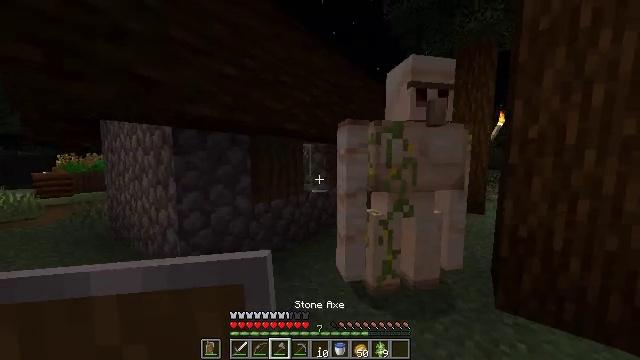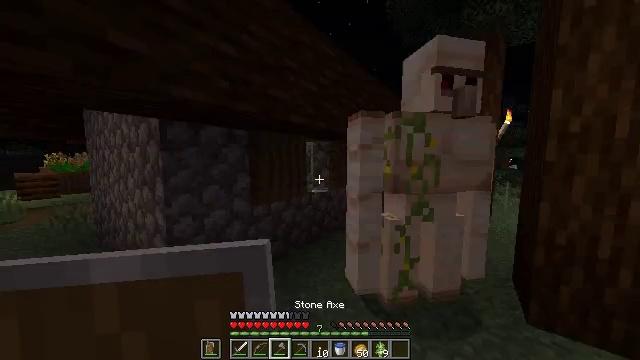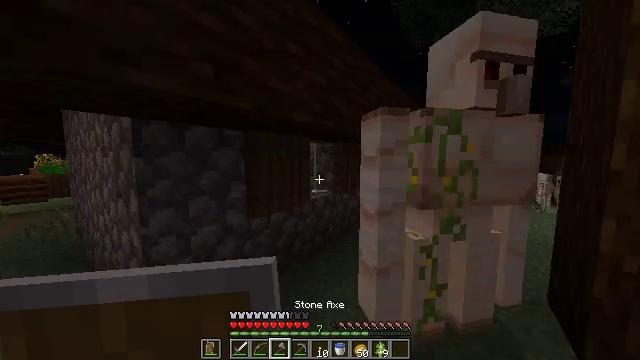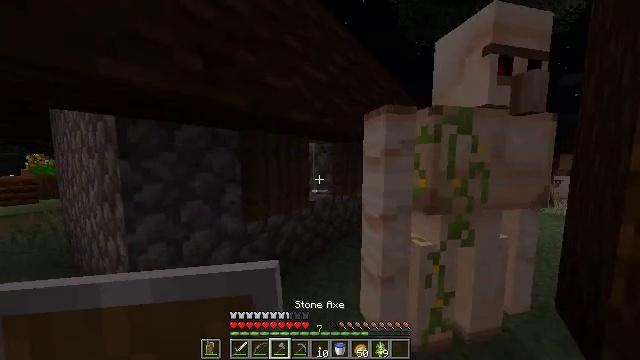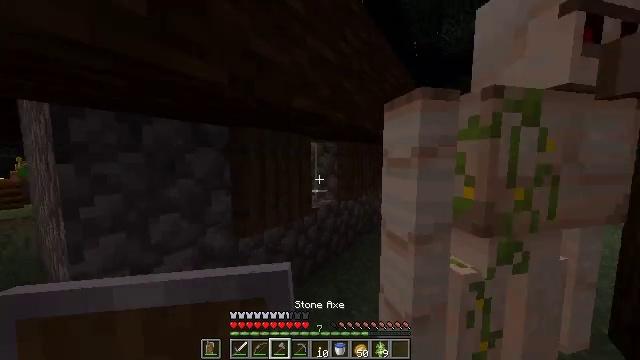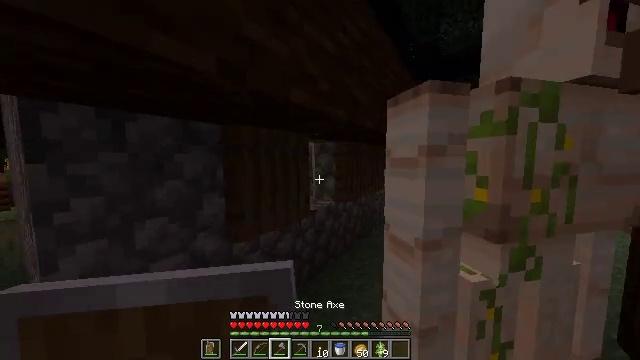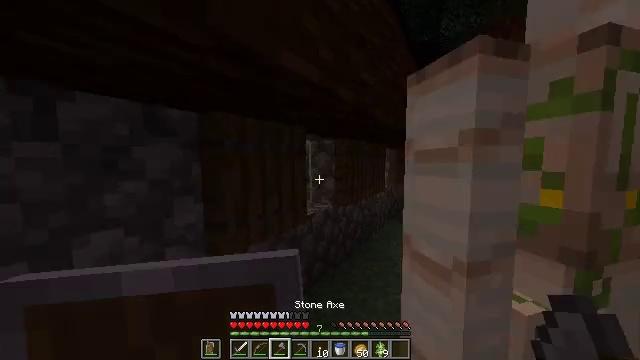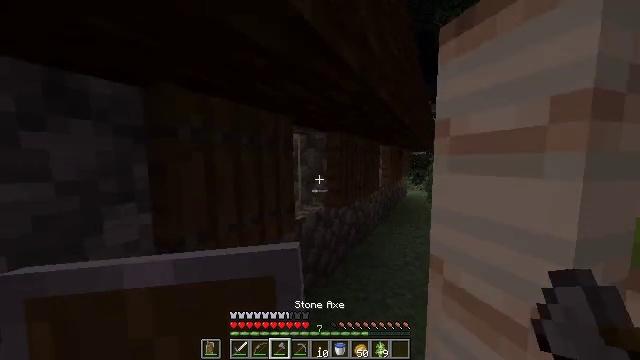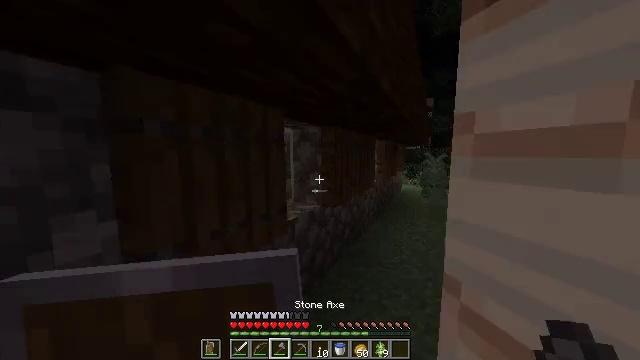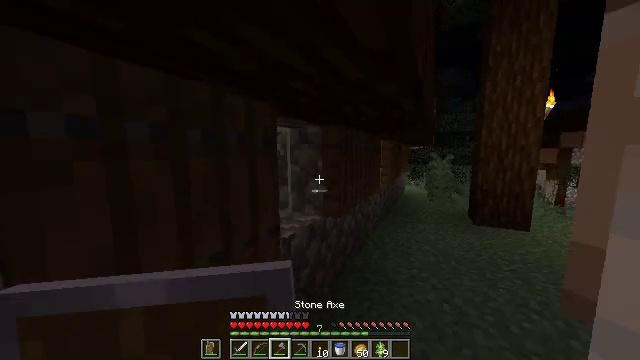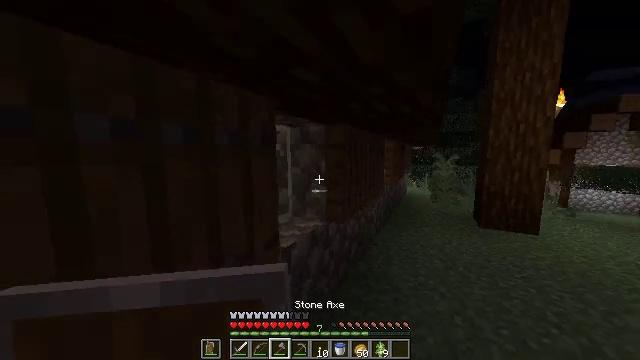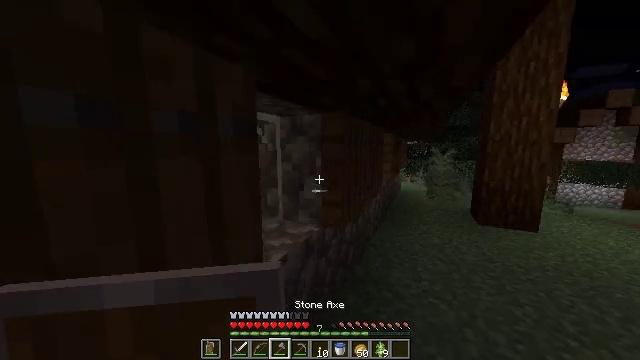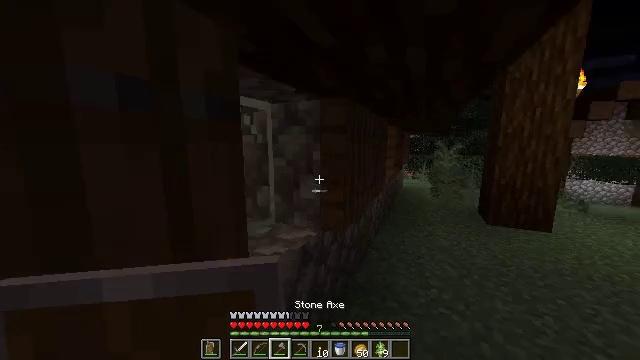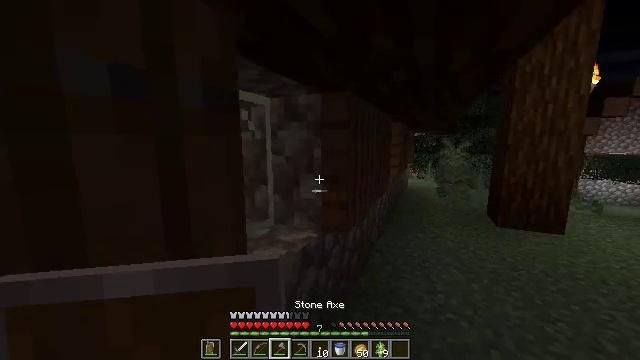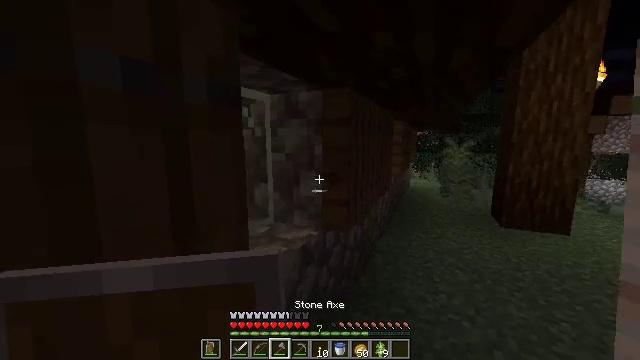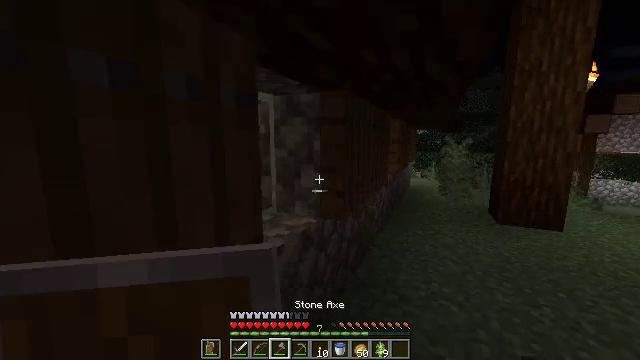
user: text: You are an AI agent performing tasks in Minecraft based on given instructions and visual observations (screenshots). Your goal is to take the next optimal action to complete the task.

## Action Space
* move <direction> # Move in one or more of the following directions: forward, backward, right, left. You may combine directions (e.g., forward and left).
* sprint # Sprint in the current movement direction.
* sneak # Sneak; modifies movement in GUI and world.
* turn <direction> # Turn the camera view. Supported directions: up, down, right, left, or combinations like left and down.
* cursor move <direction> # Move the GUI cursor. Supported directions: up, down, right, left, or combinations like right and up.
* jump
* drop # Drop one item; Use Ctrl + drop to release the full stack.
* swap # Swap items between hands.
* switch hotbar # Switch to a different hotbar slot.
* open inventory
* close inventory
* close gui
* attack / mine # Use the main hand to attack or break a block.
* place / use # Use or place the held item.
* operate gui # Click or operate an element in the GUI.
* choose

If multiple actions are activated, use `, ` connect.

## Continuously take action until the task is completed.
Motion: motion action
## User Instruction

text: Retrieve the blue bed from the ground.
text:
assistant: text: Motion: move forward
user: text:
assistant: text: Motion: move forward
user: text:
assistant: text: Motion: move forward
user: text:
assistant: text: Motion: move forward
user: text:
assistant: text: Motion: move forward
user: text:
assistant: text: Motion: move forward, turn right
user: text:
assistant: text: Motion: move forward, turn right
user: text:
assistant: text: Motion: move forward, turn right and down
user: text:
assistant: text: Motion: move forward
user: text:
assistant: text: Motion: move forward
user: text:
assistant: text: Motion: turn right and down
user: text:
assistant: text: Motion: turn right
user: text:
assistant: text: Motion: move back
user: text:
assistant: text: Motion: move back
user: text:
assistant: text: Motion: move back
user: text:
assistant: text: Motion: move back, turn left
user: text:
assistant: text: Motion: move back and move left, turn left and down
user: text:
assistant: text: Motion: move back and move left, turn left
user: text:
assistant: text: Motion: move back and move left, turn left and up
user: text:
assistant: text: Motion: move forward and move left, turn left
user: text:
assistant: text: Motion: move forward and move left
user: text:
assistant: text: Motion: move forward and move left
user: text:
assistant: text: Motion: move forward and move left
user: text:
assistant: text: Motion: move forward, turn right and up
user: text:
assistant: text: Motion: move forward, turn right
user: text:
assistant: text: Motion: move forward, turn right
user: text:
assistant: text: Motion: move forward, sprint, turn right
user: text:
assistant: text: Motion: move forward, sprint, turn right
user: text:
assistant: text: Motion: move forward
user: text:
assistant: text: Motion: move forward